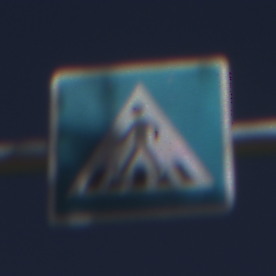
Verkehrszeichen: FussgaengerueberwegRechts
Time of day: Midday
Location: Outdoor (Nature)
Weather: Clear
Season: NotSpecified
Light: Natural